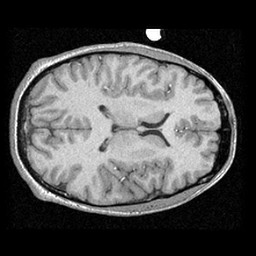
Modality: T1w
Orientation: axial
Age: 25
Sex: male